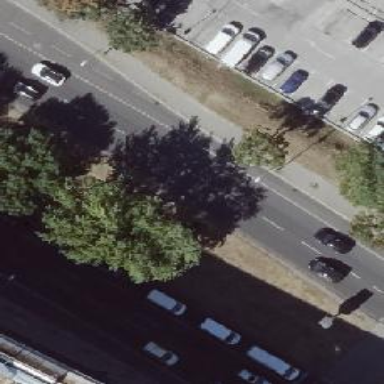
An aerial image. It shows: Secondary road with asphalt surface. It is dual carriageway with kerb separating the cycleway on the right side.